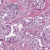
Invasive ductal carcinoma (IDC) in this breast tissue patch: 1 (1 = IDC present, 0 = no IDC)